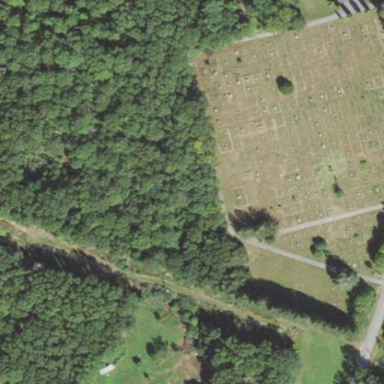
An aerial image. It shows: Private cemetery or graveyard.